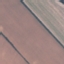
Land use / land cover class: AnnualCrop